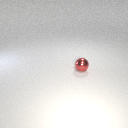
small red metal sphere